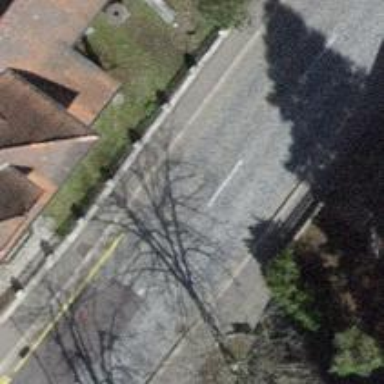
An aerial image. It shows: Unclassified road with sett surface.